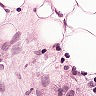
Metastatic tissue present: yes